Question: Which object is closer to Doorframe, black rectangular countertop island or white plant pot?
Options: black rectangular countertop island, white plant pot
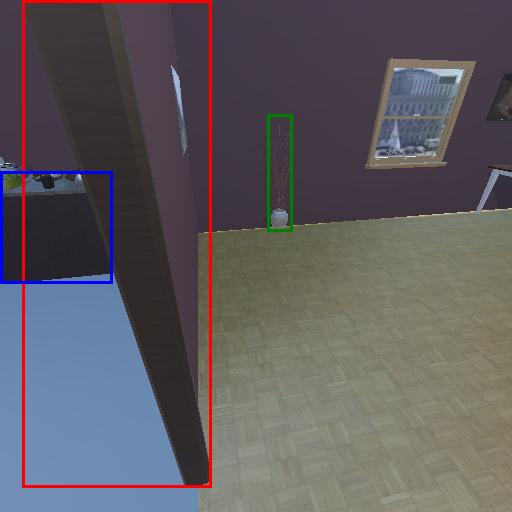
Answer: black rectangular countertop island